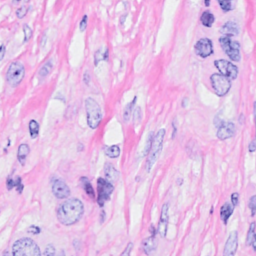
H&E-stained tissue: Breast